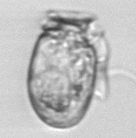
Label: Dinophysis_acuminata